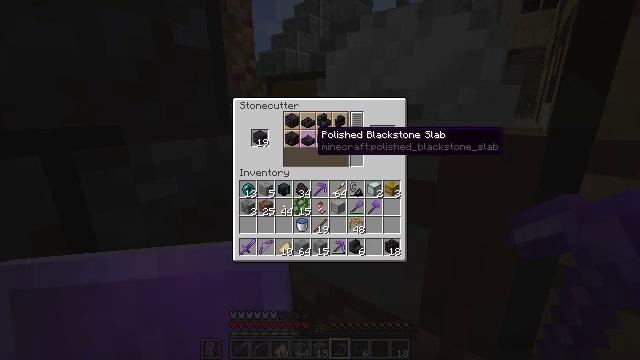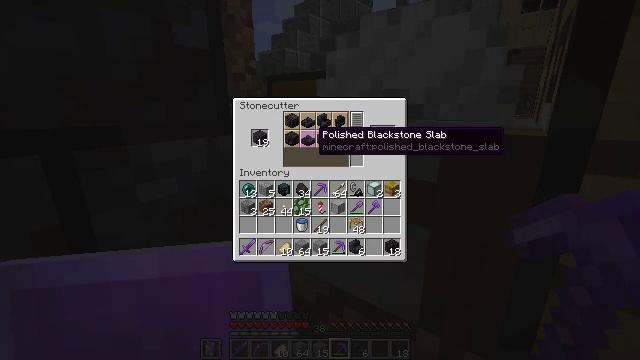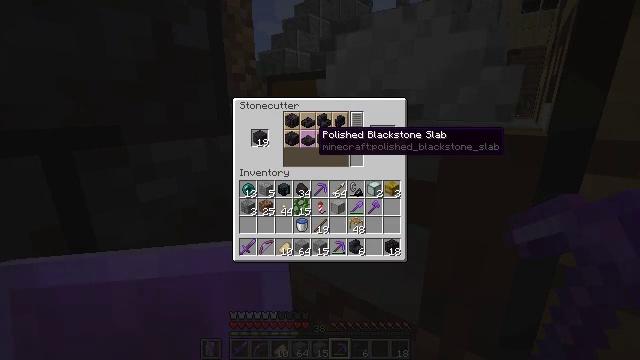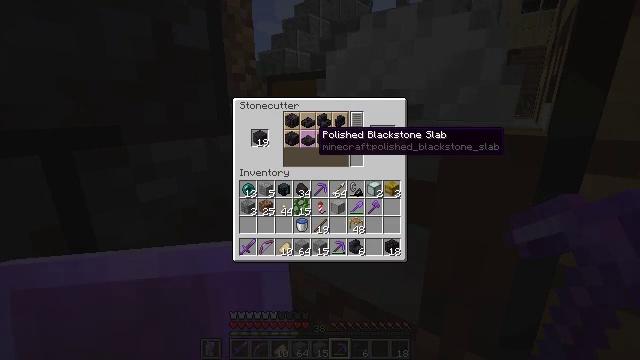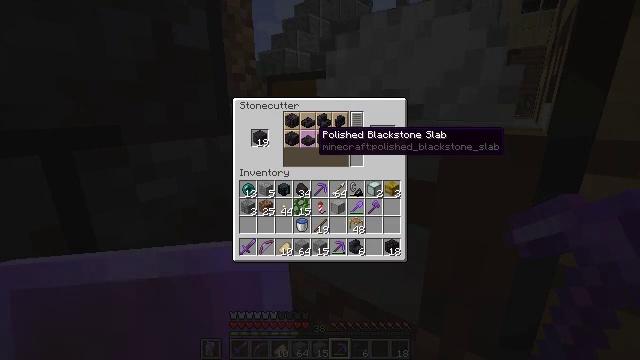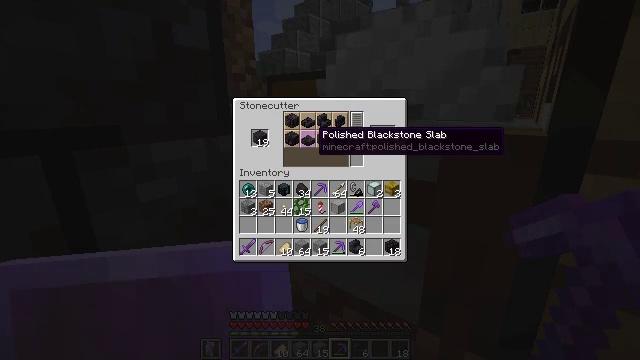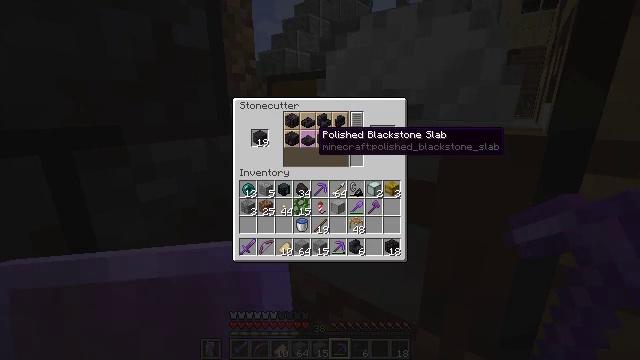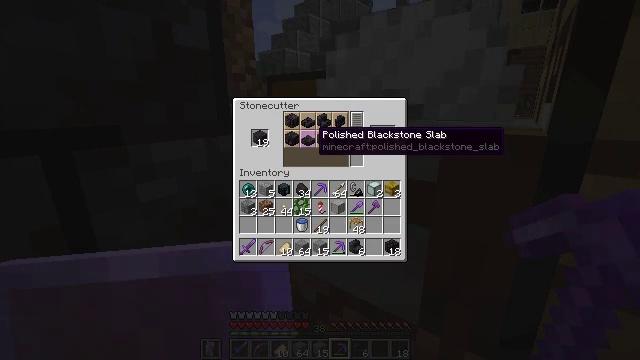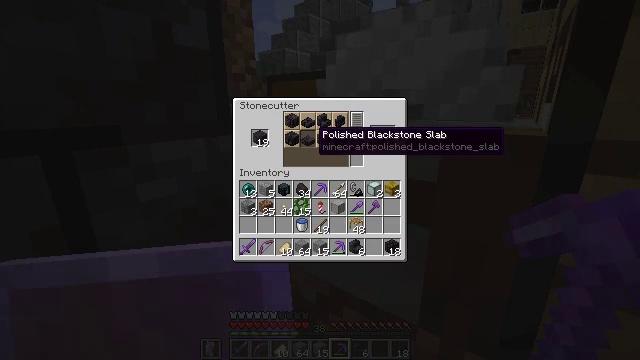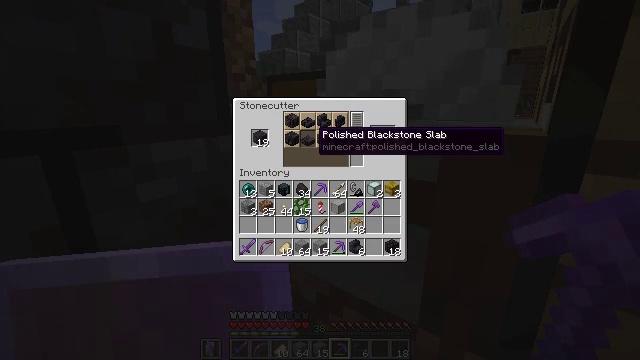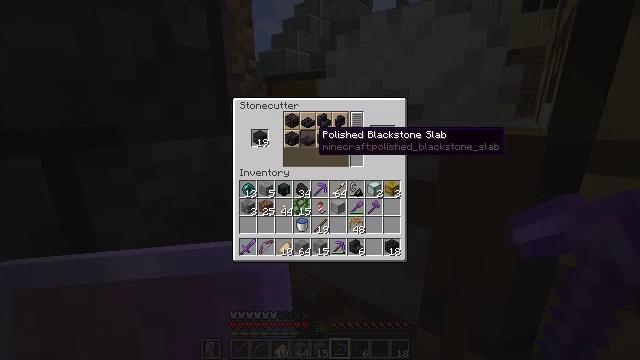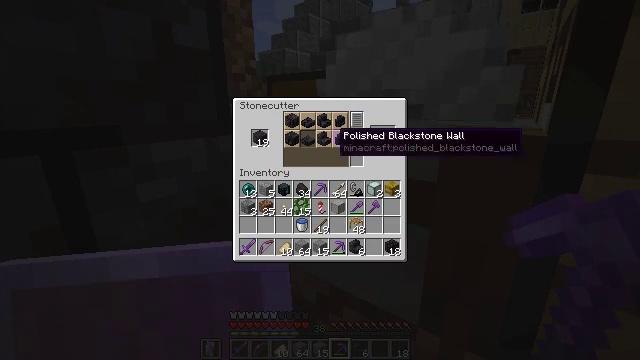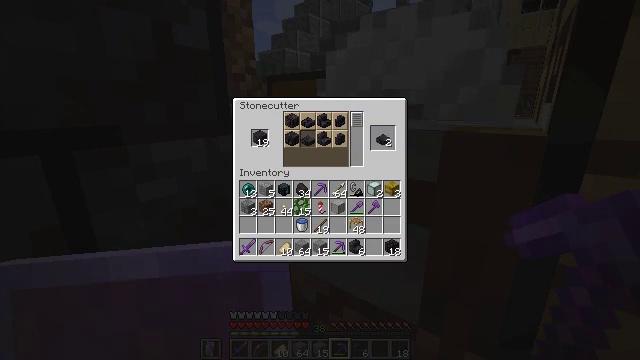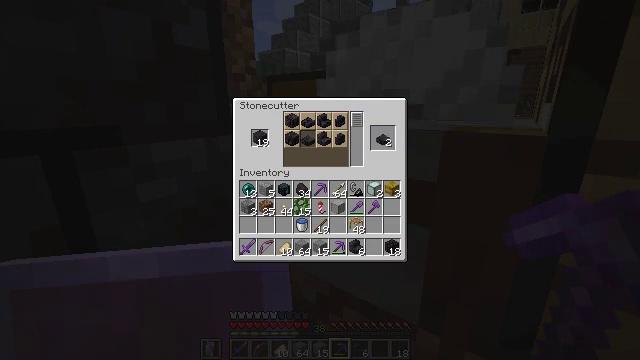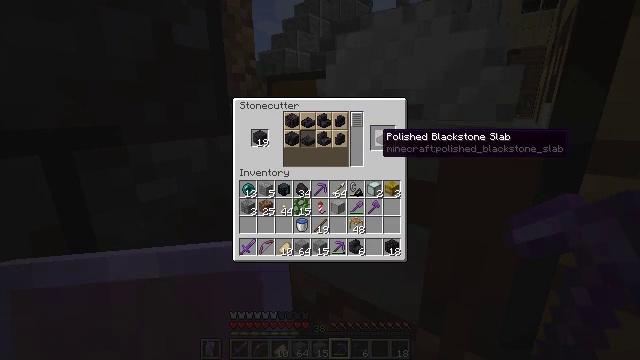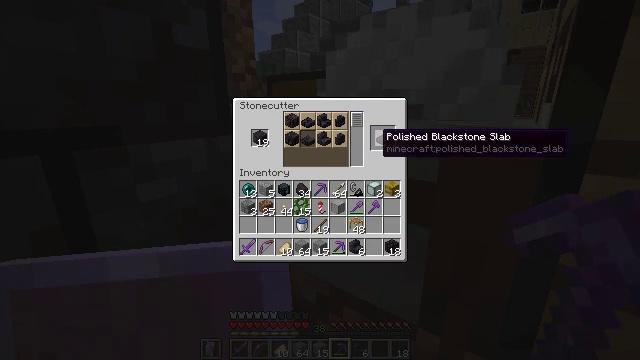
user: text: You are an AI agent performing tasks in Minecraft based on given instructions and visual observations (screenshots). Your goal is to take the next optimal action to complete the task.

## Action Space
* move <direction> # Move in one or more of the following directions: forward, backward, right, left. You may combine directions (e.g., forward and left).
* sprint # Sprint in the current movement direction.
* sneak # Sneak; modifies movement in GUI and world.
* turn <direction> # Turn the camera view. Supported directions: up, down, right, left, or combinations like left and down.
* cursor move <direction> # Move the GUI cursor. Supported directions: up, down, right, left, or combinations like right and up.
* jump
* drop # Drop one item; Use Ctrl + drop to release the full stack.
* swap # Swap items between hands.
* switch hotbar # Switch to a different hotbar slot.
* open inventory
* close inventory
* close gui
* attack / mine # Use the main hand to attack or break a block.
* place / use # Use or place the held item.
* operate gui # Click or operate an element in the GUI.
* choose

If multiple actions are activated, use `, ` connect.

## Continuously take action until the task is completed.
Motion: motion action
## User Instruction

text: craft item polished blackstone slab
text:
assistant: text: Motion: no_op
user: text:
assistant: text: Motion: no_op
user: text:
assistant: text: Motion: no_op
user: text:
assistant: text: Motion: no_op
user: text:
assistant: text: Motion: no_op
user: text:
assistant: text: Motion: no_op
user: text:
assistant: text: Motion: no_op
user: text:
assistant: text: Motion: attack / mine
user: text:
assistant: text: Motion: attack / mine
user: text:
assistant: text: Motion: attack / mine
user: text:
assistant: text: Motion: turn right
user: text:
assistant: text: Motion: turn right
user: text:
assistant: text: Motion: turn right
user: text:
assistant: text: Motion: no_op
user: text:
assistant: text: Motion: no_op
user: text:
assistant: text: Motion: no_op
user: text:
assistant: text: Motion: no_op
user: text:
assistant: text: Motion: no_op
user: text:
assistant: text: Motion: no_op
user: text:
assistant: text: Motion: no_op
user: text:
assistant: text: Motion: no_op
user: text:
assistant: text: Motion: no_op
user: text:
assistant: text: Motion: attack / mine
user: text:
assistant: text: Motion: attack / mine
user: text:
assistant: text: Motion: attack / mine
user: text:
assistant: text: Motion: no_op
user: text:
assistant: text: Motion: no_op
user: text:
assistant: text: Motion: no_op
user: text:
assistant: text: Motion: no_op
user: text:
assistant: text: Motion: no_op